Interaction volume radius: 5 \u00c5
Interaction volume height: 15 \u00c5
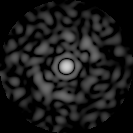
Disorder parameter: 0.7678